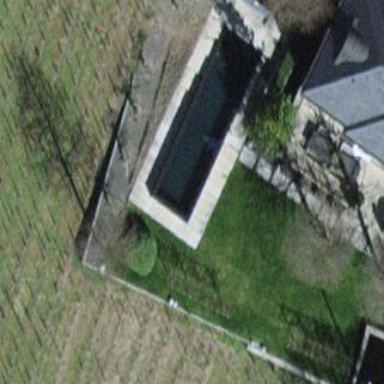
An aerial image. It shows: Swimming pool located in leisure land.